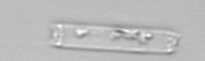
Label: Cerataulina_pelagica